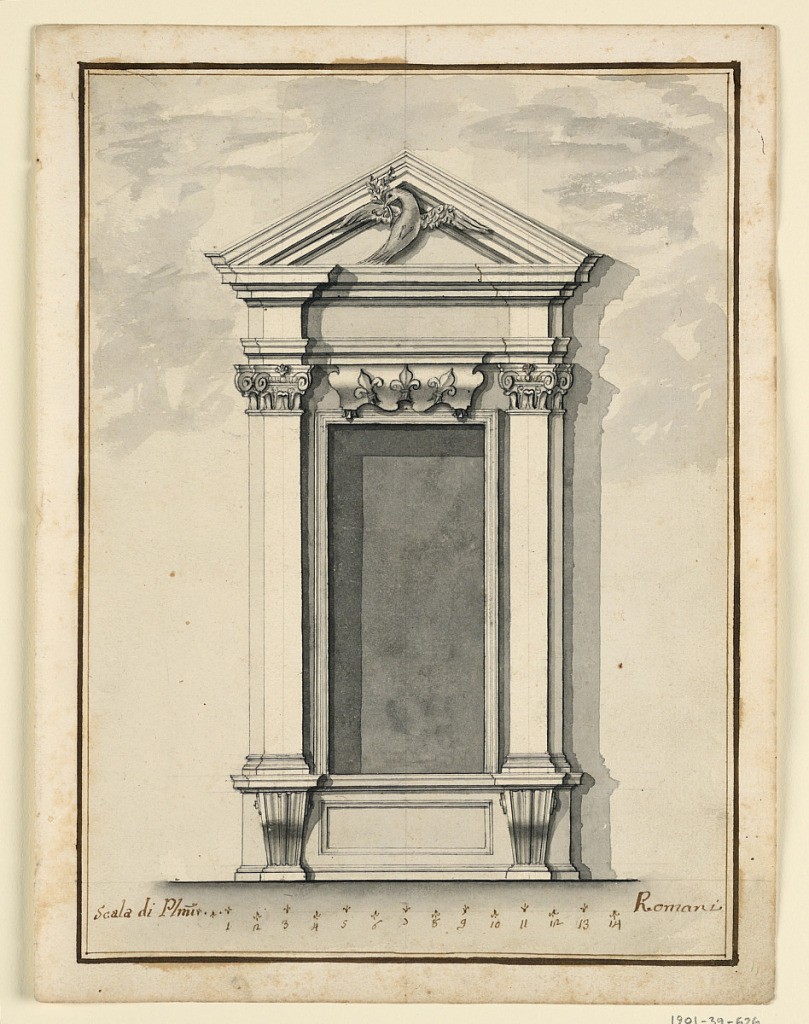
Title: Design for a Window Frame
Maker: Carlo Marchionni, Italian, 1702–1786
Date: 1750–60
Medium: Pen and brown ink, brush and gray wash, graphite on off-white laid paper
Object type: Drawing
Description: Below is a dado, with an oblong panel between volutes. An escutcheon with three lilies is on top of the molded frame of the opening. Pilasters and pilaster strips support the entablature and the triangular pediment. A flying dove is shown in the field.